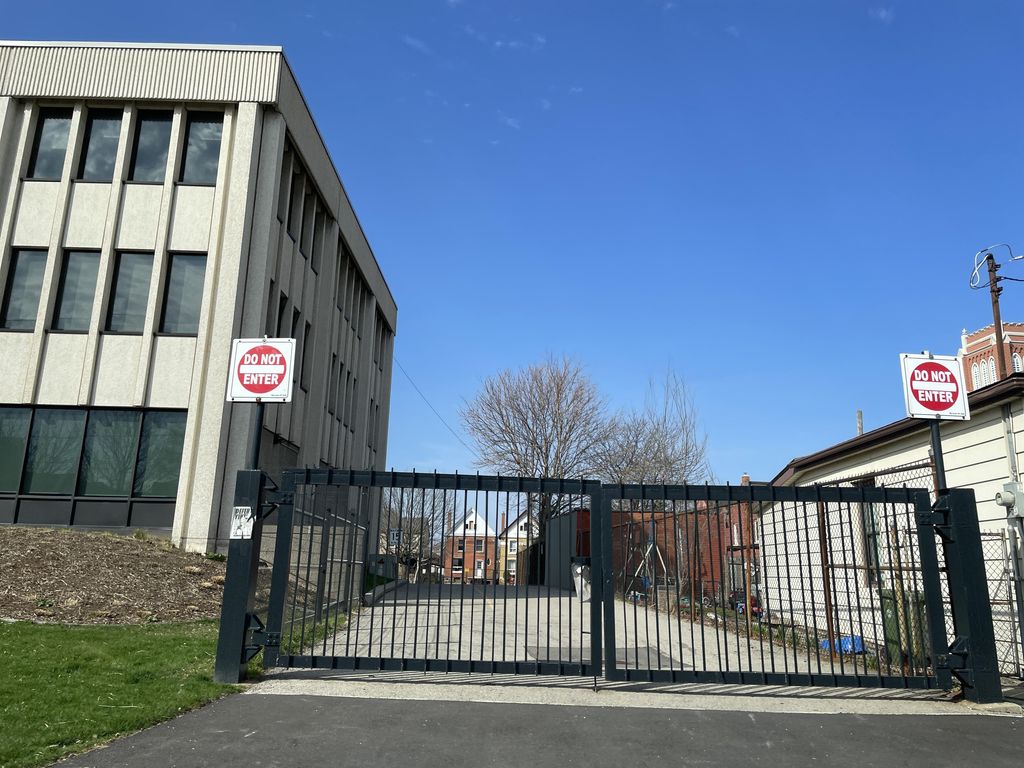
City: hamilton